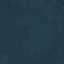
Label: Forest